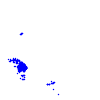
Particle: electron